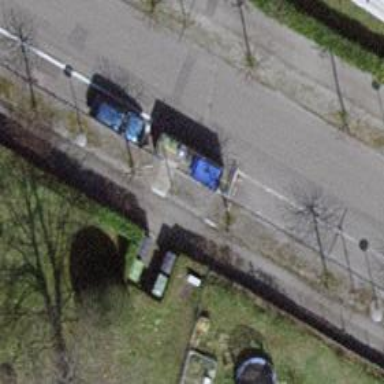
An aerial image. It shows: Recycling container for green waste found in recycling facility.